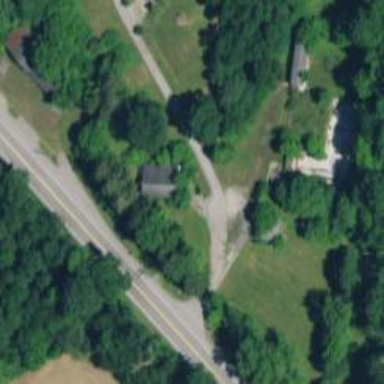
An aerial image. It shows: Driveway.